Question: I'm having trouble center text vertically in a DIV using CSS. I've followed the related answers here on SO and elsewhere, but can't seem to get it to work. My simplified scenario is
'''
<div class="outer">
<div class="header-title">
<span class="header-text">This is the title</span>
</div>
</div>
'''
and
'''
div.outer {
position: relative;
height: 200px;
border-style: solid;
border-width:1px;
}
div.header-title {
position: absolute;
font-size: 36px;
height: 100%; /* required */
color: green;
border-style: dashed;
border-width:1px;
}
span.header-text {
vertical-align: middle;
border-style: dotted;
border-width:1px;
}
'''
but the result (in Safari) leaves the 'header-text' 'span' at the top of the 'header-title' 'div':

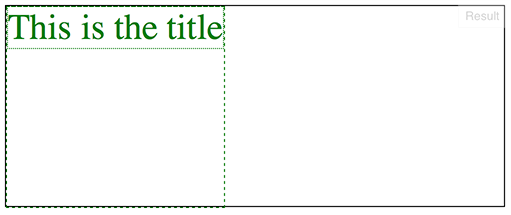
Answer: your example shows a good workaround for vertically centering elements in a div:
'''
display: table-cell;
vertical-align: middle;
'''
so add it to your div css:
'''
div.header-title {
position: absolute;
font-size: 36px;
height: 100%; /* required */
color: green;
display: table-cell;
vertical-align: middle;
border-style: dashed;
border-width:1px;
}
'''